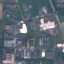
Land use / land cover: Industrial